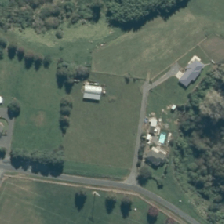
Land cover: urban_parkland